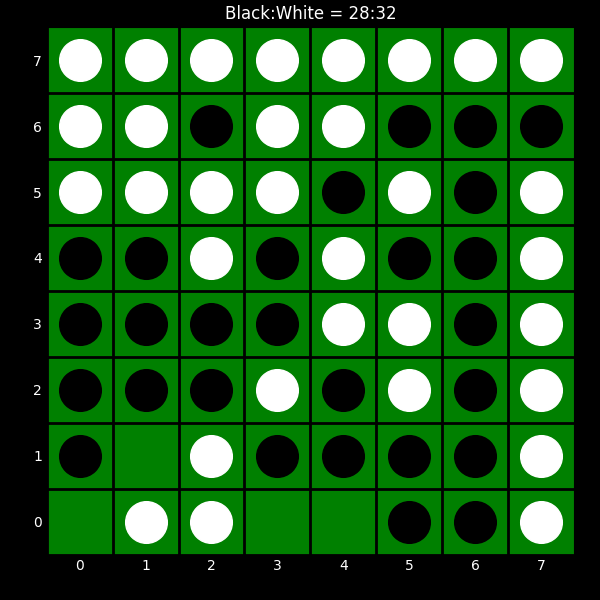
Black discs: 28
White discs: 32